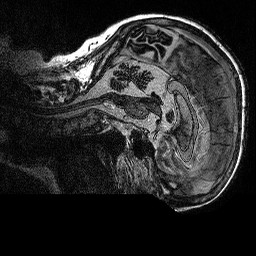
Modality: MP2RAGE
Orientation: sagittal
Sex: female
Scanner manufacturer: siemens
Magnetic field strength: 3 T
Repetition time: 5 s
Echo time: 0.00292 s